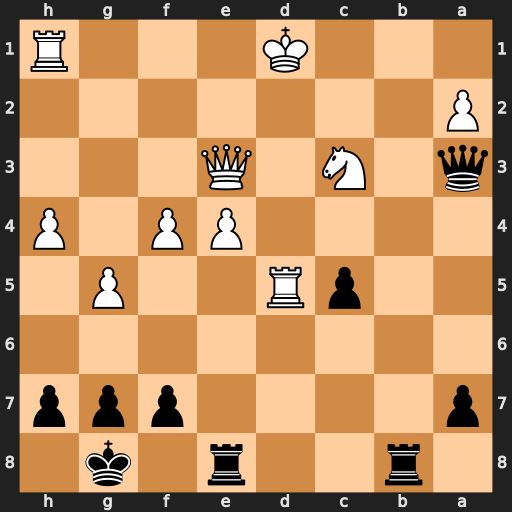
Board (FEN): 1r2r1k1/p4ppp/8/2pR2P1/4PP1P/q1N1Q3/P7/3K3R
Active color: b
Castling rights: -
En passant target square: -
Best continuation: Rb1+ Nxb1 Qxe3